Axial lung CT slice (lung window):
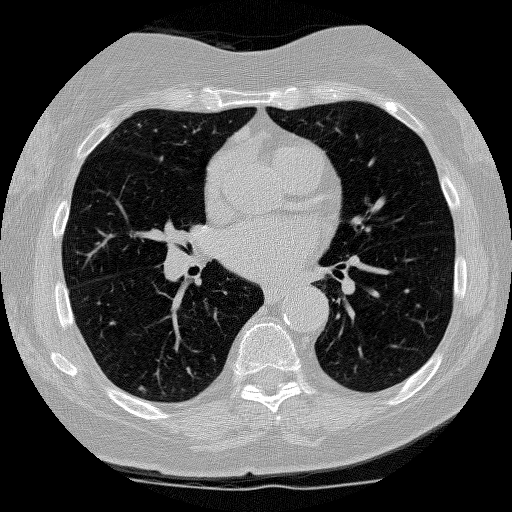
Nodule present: no